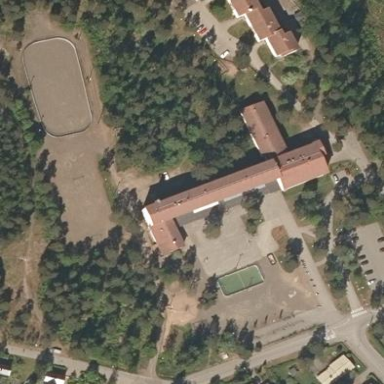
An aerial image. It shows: School building.